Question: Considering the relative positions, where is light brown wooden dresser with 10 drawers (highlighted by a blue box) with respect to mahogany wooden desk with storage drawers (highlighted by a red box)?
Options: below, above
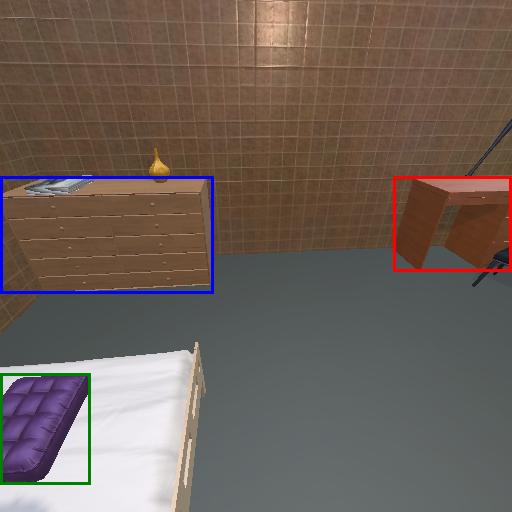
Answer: below